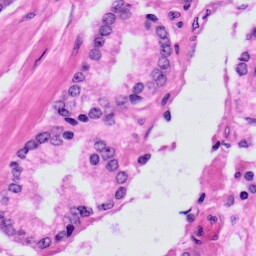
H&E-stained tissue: Prostate